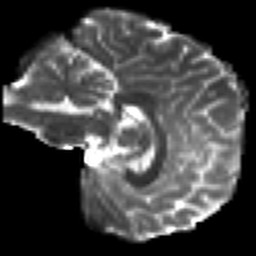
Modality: T2w
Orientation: sagittal
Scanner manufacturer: siemens
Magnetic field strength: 3 T
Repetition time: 7.8 s
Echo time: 0.09 s